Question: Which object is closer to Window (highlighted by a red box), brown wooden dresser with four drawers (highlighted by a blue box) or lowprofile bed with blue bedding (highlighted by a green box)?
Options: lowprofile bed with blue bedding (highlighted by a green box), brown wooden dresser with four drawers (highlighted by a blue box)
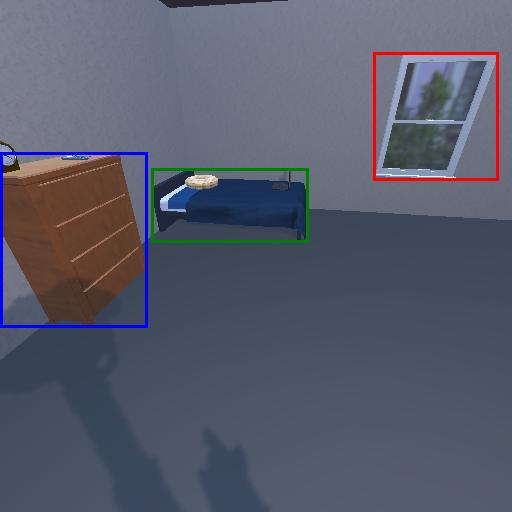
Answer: lowprofile bed with blue bedding (highlighted by a green box)